Interaction volume radius: 5 \u00c5
Interaction volume height: 15 \u00c5
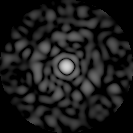
Disorder parameter: 0.8522